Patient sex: M
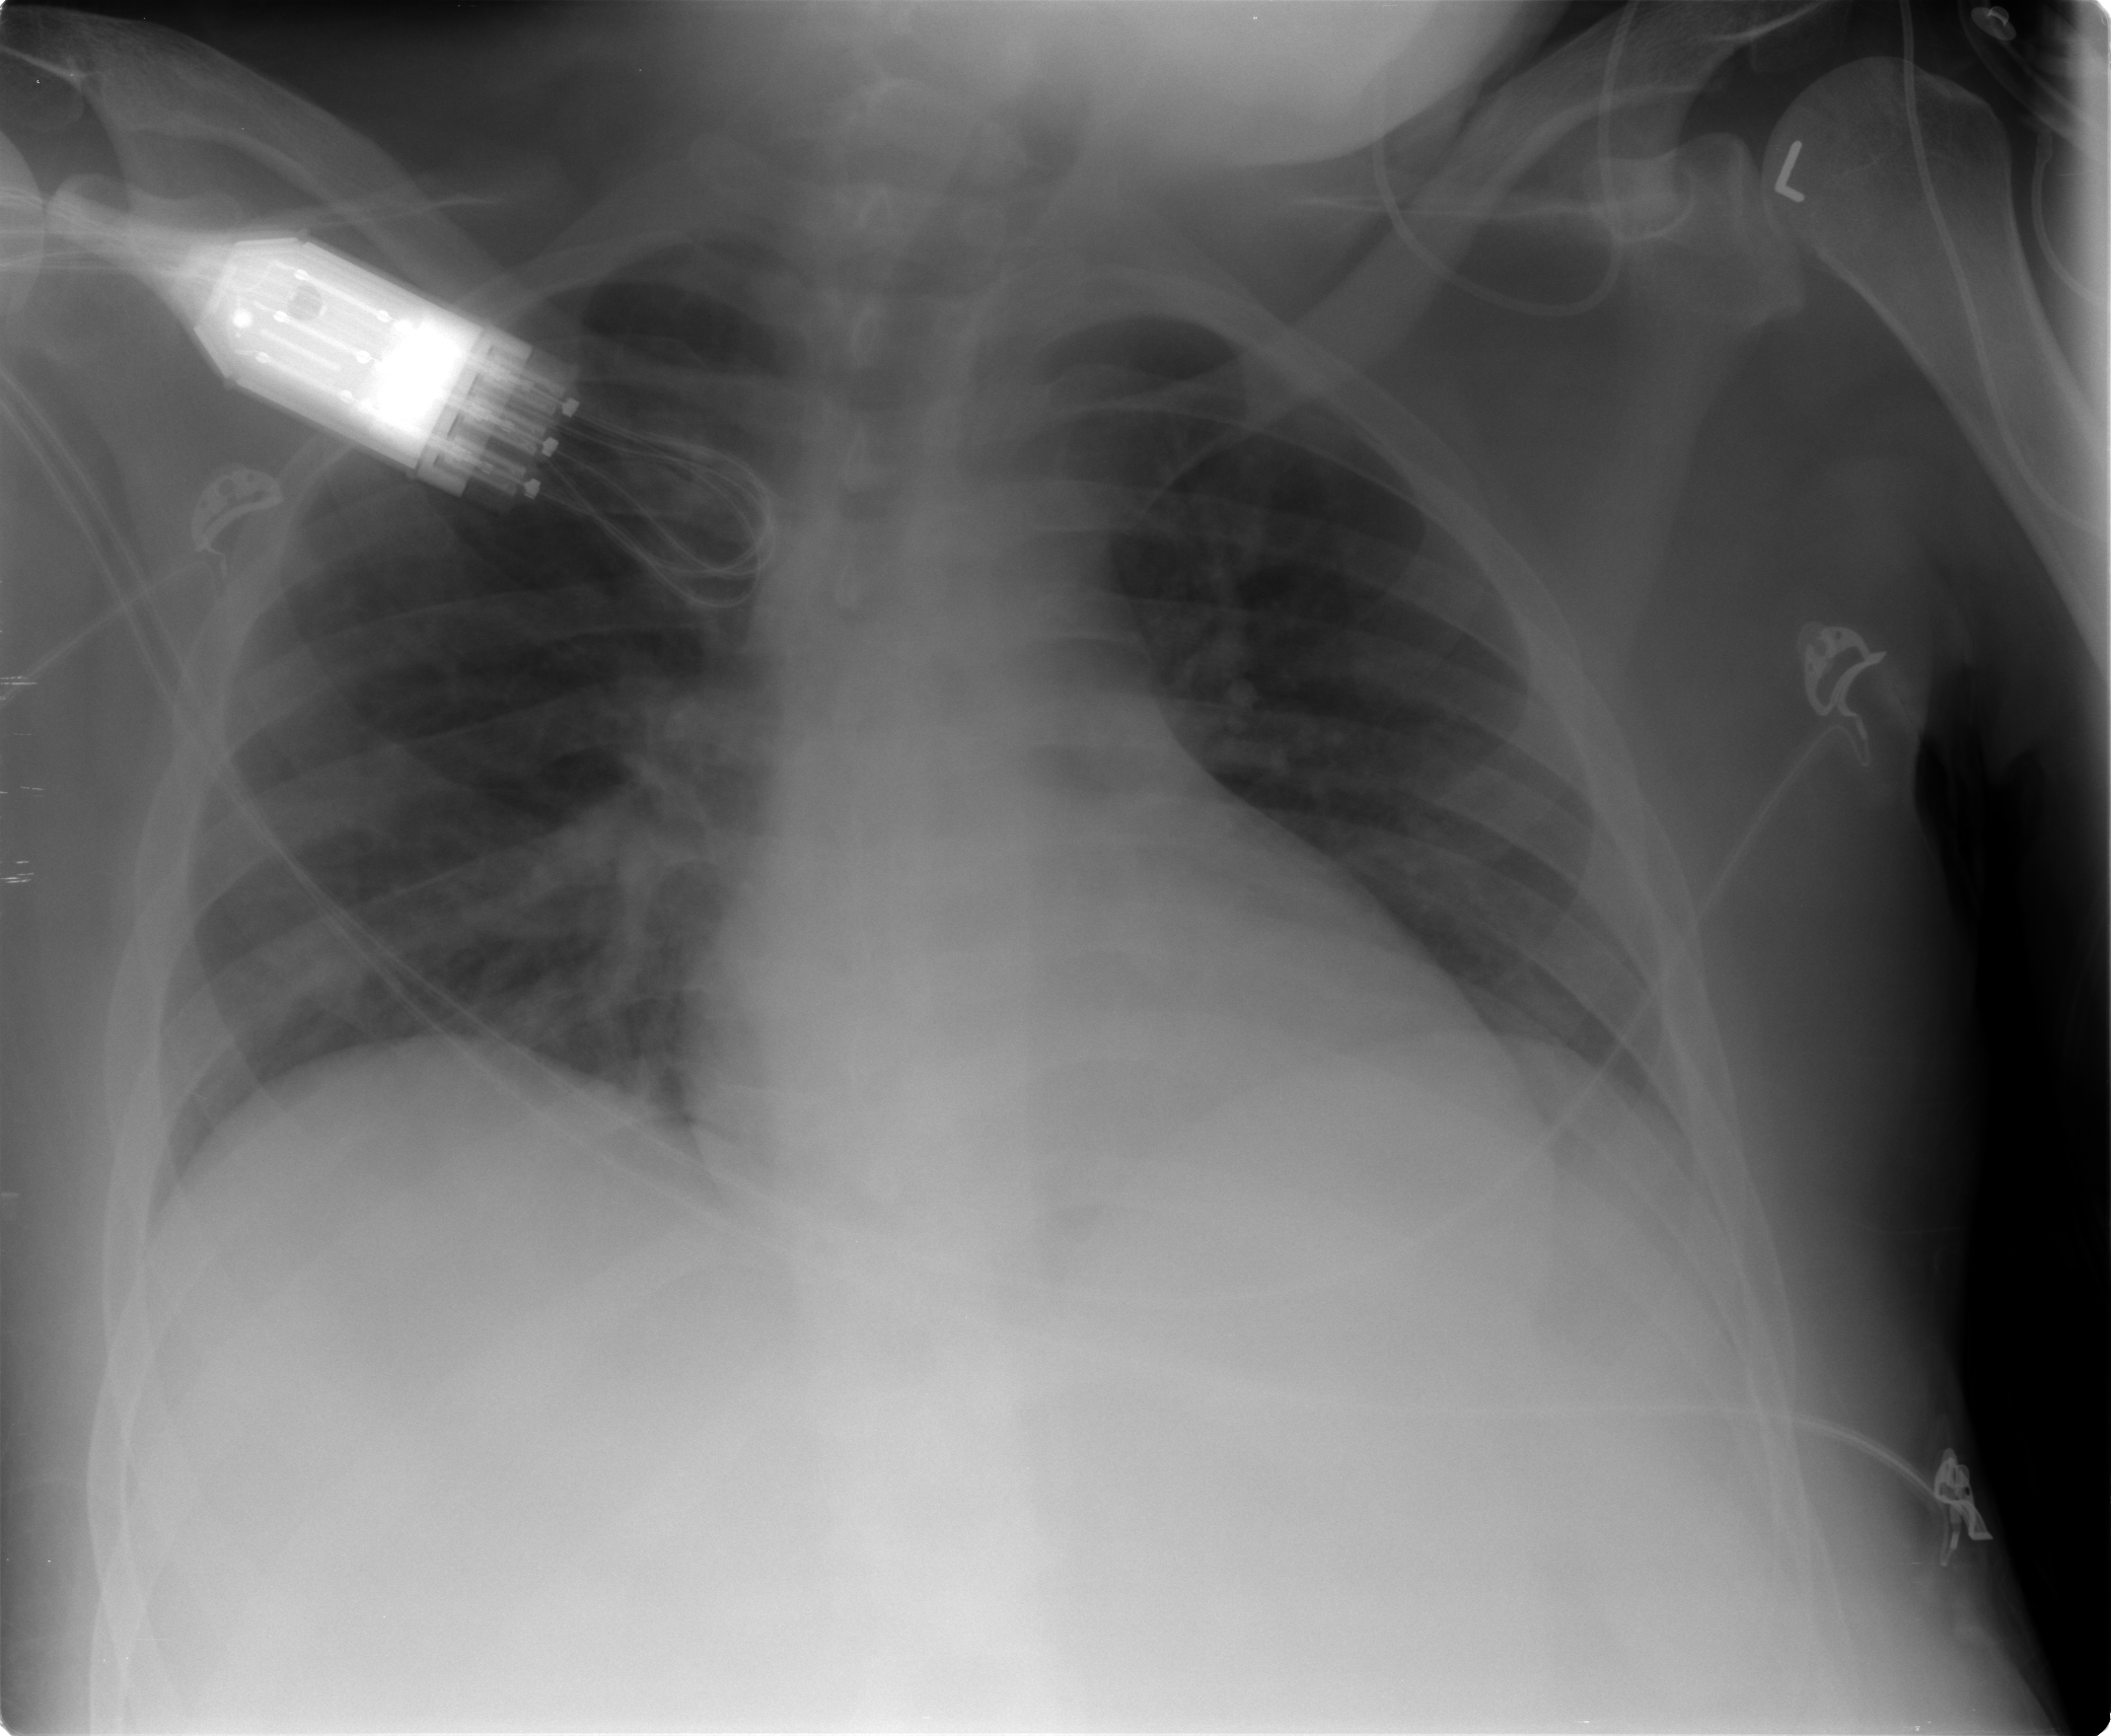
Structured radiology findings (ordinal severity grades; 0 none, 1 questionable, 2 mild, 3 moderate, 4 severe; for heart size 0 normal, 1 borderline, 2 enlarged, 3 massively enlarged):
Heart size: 1
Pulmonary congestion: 2
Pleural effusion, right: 0
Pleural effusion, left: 1
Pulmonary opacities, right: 0
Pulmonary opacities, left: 0
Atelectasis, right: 0
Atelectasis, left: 0